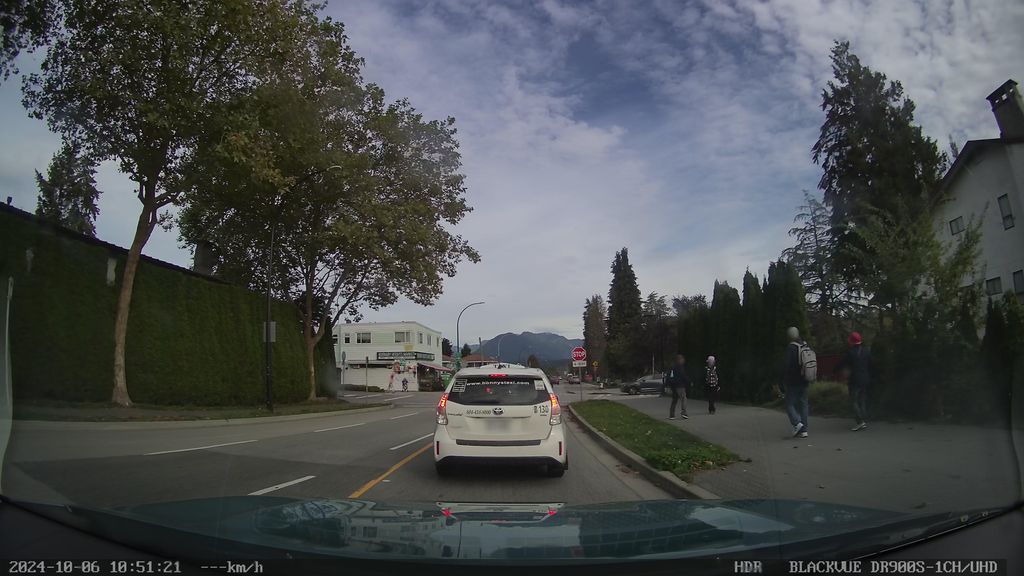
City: vancouver